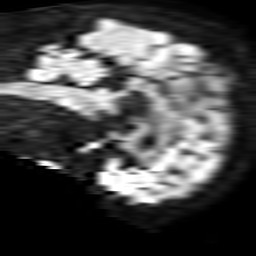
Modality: TRACE
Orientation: sagittal
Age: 71
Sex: male
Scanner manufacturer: philips
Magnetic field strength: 1.5 T
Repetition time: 3.398 s
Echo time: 0.06922 s